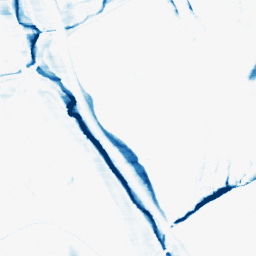
Category: morphological
Decomposition family: morphological_rect
Decomposition parameters: operation: closing
width: 20
height: 3
Upsampling method: sinc_hamming
Upsampling parameters: scale: 4
kernel_size: 8
Upsampling scale: 4